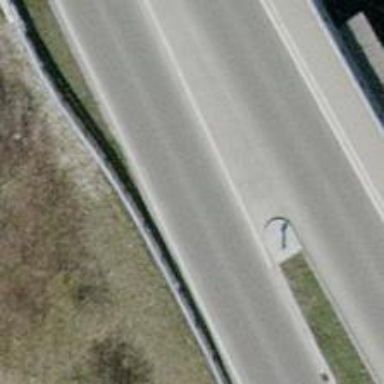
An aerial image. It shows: Primary highway bridge with asphalt surface.